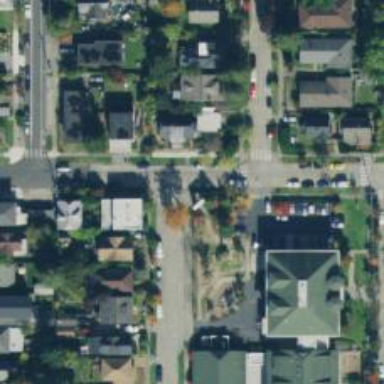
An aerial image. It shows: Residential road with separate sidewalk.